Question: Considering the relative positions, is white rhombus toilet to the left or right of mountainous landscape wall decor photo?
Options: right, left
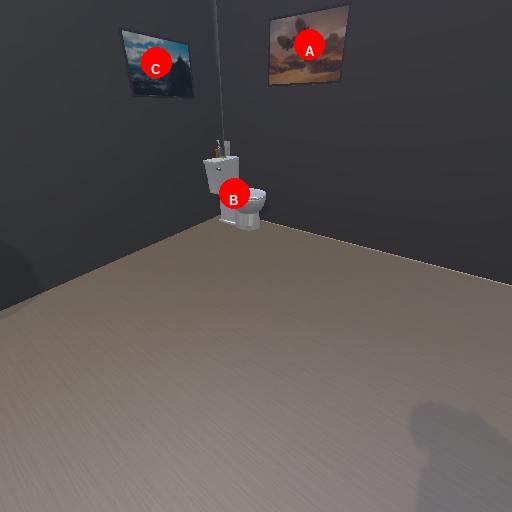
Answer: right